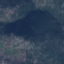
Land use / land cover class: HerbaceousVegetation